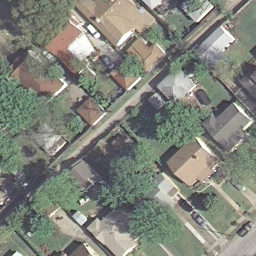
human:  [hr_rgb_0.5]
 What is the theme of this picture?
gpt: medium residential